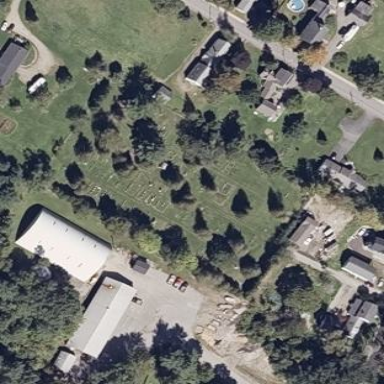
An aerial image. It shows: Cemetery.